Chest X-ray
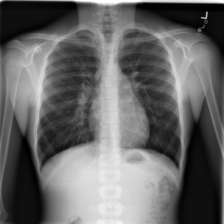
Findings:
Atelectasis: negative
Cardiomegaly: negative
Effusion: negative
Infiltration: negative
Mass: negative
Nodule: negative
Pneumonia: negative
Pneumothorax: negative
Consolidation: negative
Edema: negative
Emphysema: negative
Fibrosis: negative
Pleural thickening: negative
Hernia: negative